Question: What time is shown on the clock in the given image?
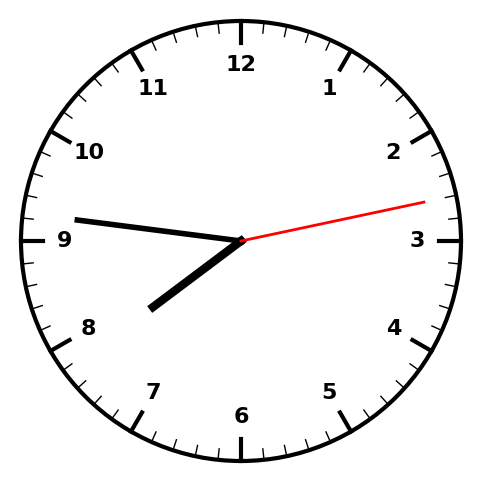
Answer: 07:46:13